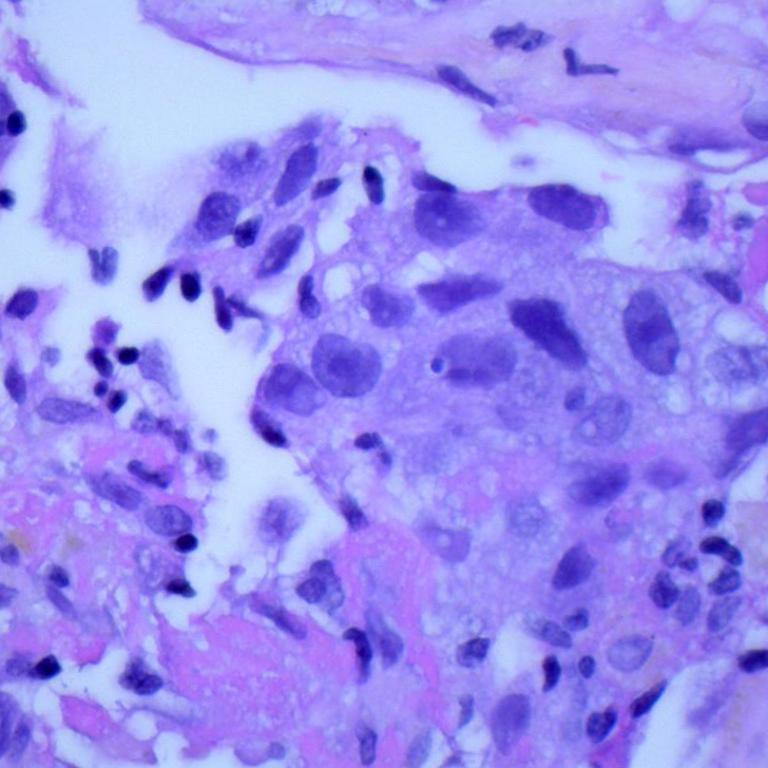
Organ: lung
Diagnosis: adenocarcinomas